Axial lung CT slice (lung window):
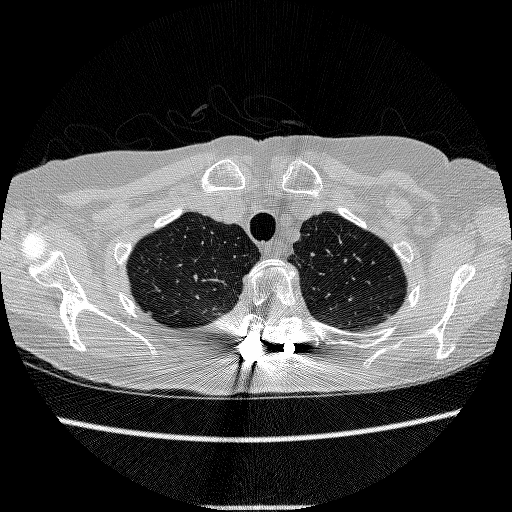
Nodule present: no